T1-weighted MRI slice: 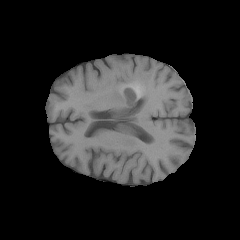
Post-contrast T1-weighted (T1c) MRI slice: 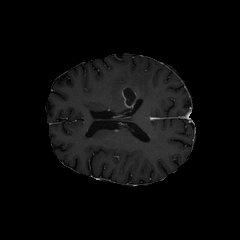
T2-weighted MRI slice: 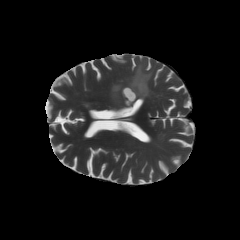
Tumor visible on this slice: yes